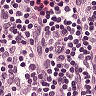
Metastatic tissue present: no